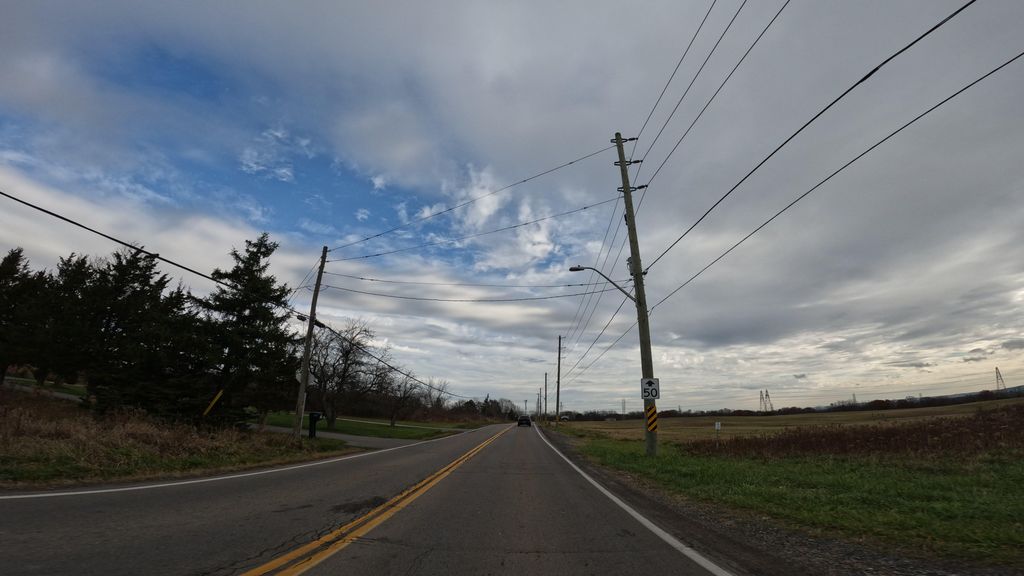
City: hamilton